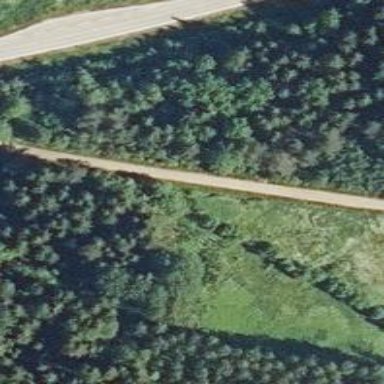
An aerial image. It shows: Unclassified road.